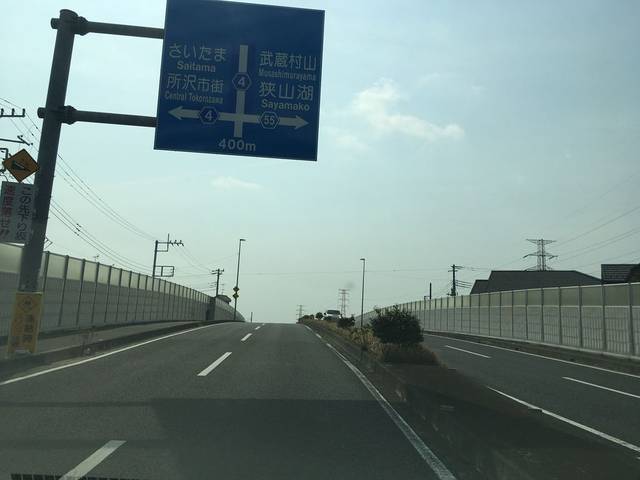
Region: Japan
Coordinates: 35.789, 139.448